Field crop: tomato
Growth stage: 1
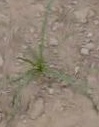
Species: cyperus